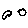
Label: circle